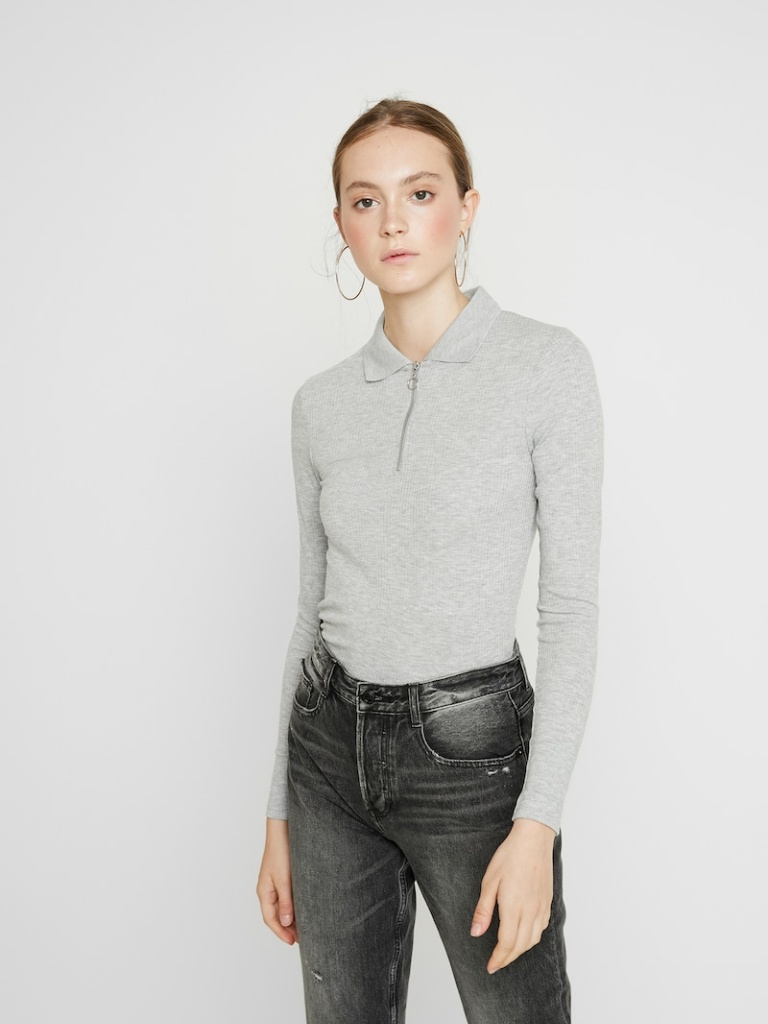
knit fitted a long-sleeved with the sleeves down hip length Fully Tucked in collared polo